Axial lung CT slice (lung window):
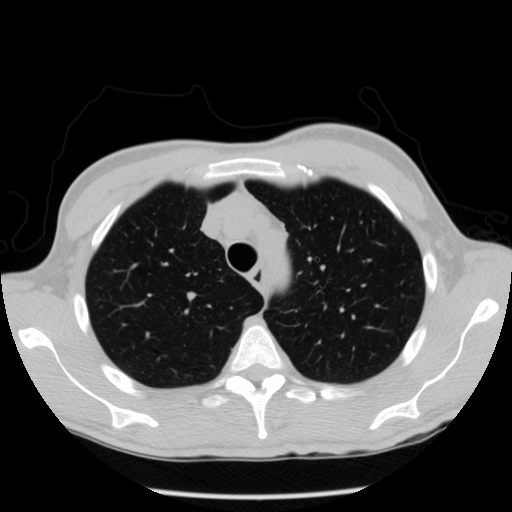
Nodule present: no